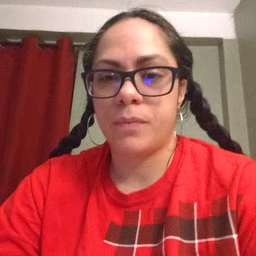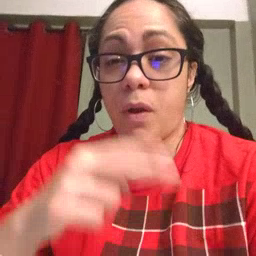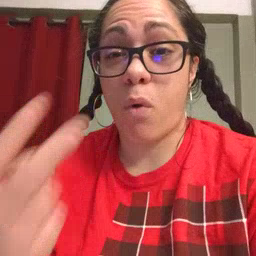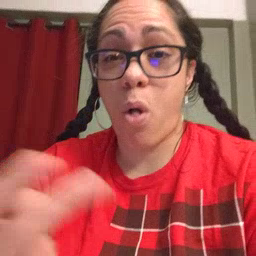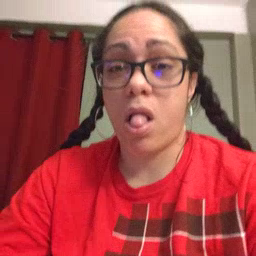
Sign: fall